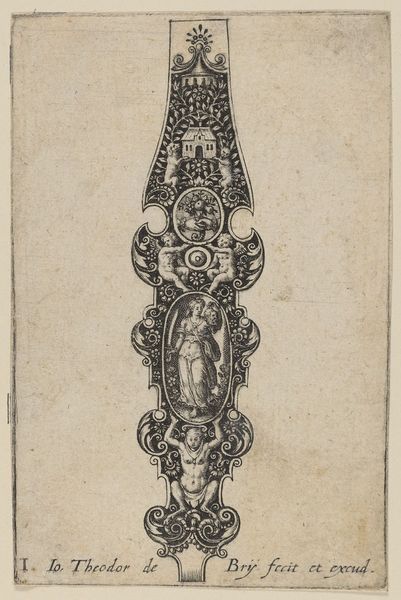
Titel: Schlüsselanhänger, Blatt aus der Folge 'Des Pendants de Cleffs pour les Femmes'
Künstler: Theodor de Bry
Standort: Hamburg
Institution: Museum für Kunst und Gewerbe Hamburg
Schlagwörter: weiß, frau, kleid, schmuck, schwarz, haus, hund, hunde, muster, ornament, architektur, holofernes, judith, tragen, mantel, blatt, engel, hase, papier, grafik, graphik, sepia, ornamente, verzierung, fotografie, photographie, medaillon, druckgraphik, schwarz-weiß, druckgrafik, stich, schwert, text, beschriftung, gestalten, kunstgewerbe, fabelwesen, putten, kupferstich, angewandte kunst, kunsthandwerk, ungeheuer, dekorativ, amoretten, monster, groteske, theodor, fabeltier, fabeltiere, goldschmiedearbeit, zwitterwesen, monstrum, reproduktionen, et, industriedesign, fecit, druckerzeugnisse, pflanzenornamente, schweifwerk, excud, tierornamente, gebäude, ornamentstich, vorlageblätter, schweifwerkgroteske, stützfigur, bry